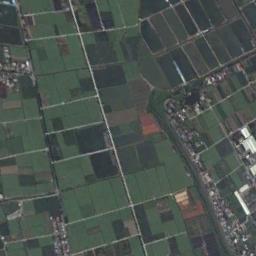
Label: rectangular_farmland